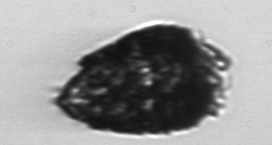
Label: Stenosemella_pacifica